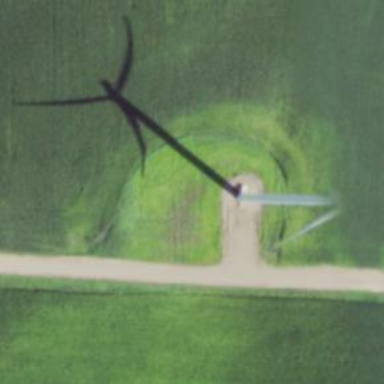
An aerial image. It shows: Wind generator powered by wind. The generator type is horizontal axis and it uses wind turbines.